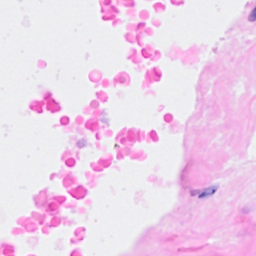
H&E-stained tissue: Breast